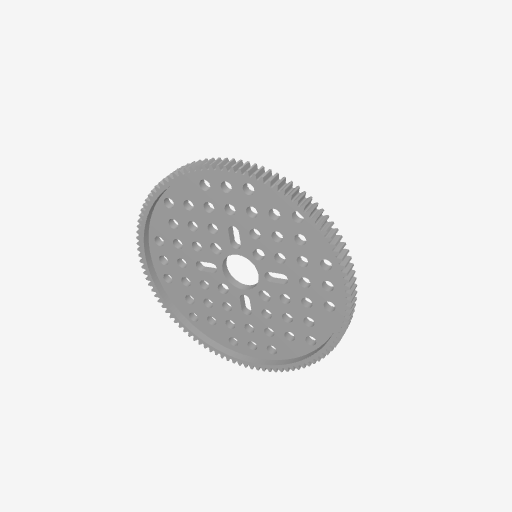
Part: HubMountAluminumGear100T